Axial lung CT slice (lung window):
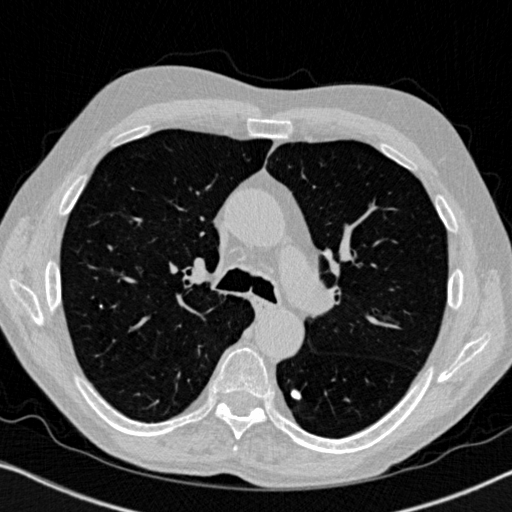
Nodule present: yes
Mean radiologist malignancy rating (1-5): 1